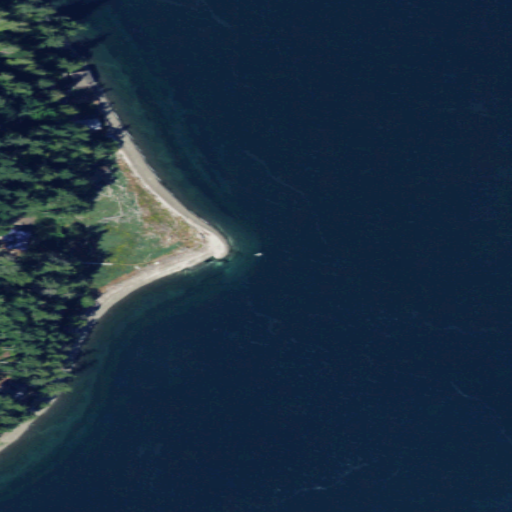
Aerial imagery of cape in Washington named Hazel Point containing open water, barren land, evergreen forest, medium intensity development, and low intensity development